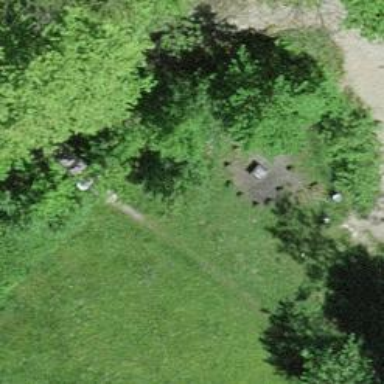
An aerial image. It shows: Barbecue facility.